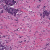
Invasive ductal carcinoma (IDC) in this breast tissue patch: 1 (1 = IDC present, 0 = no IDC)